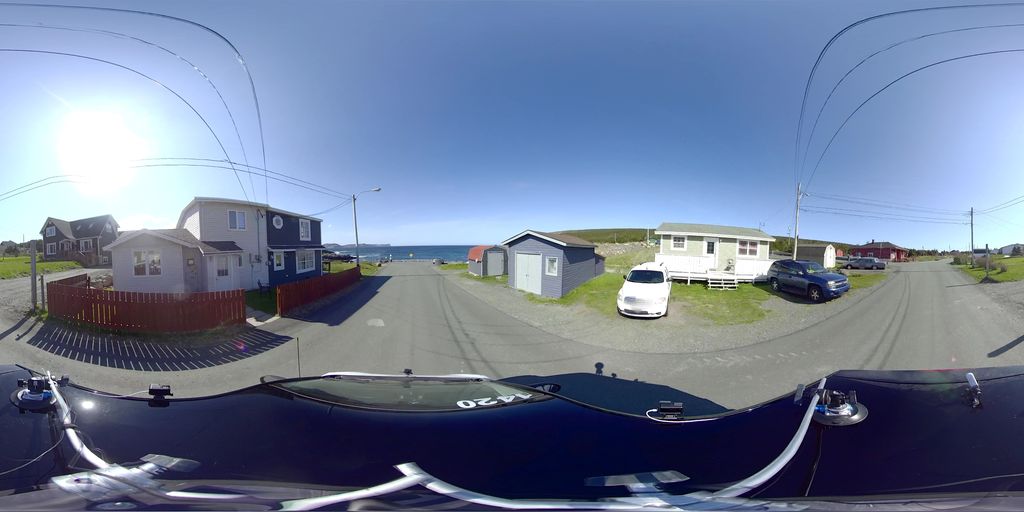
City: st_johns